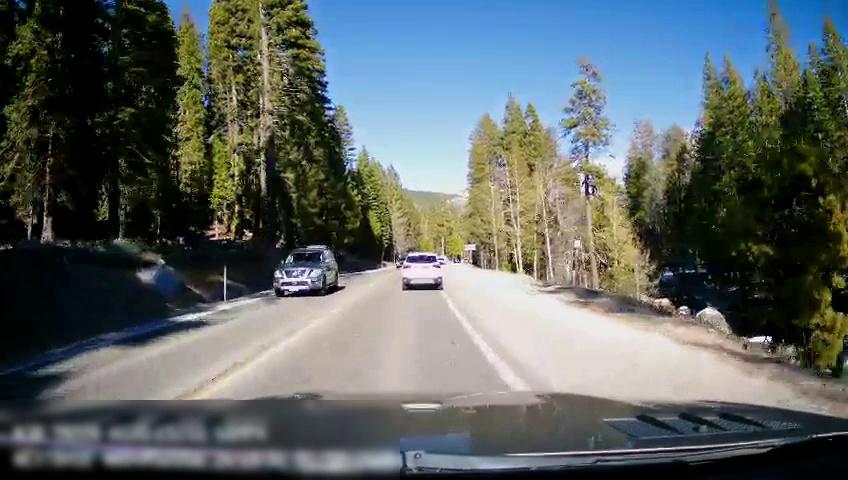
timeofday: Day
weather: Sunny
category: Drivable Space
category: Vehicles | SUV
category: Vehicles | SUV
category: Lanes | Current Lane
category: Lanes | Current Lane
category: Traffic | Signs